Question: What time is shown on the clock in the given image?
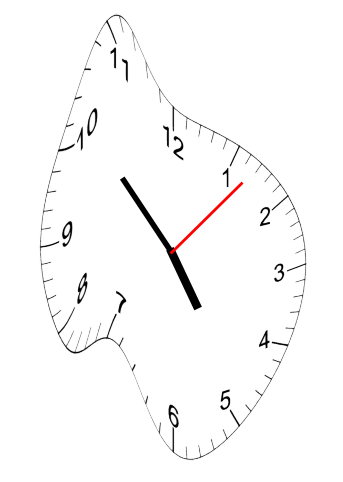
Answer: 04:52:07